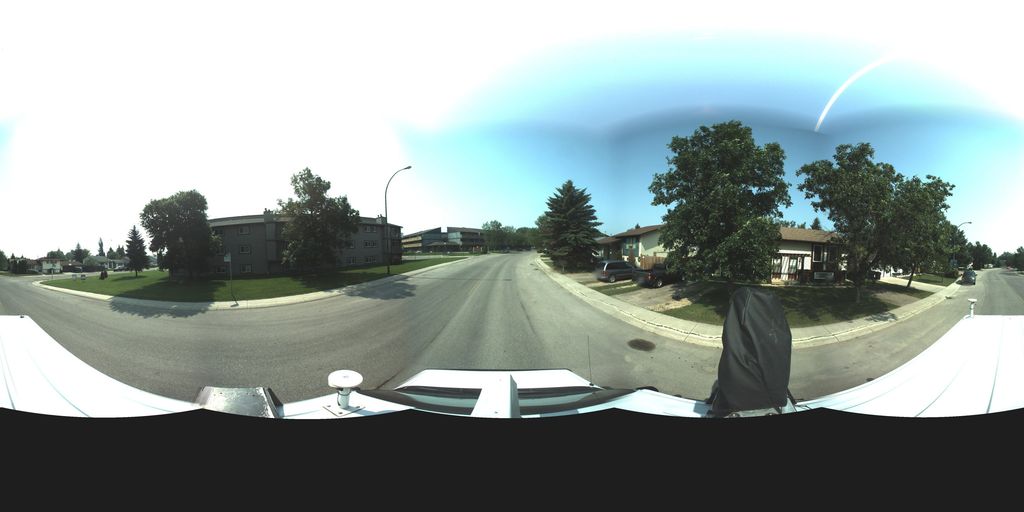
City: saskatoon